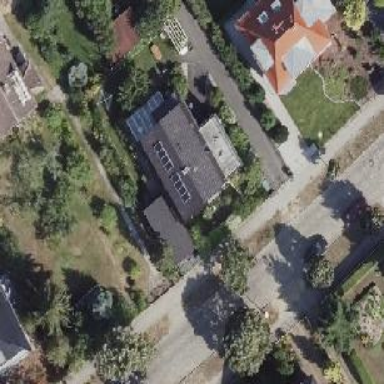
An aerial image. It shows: Residential building with gambrel roof.